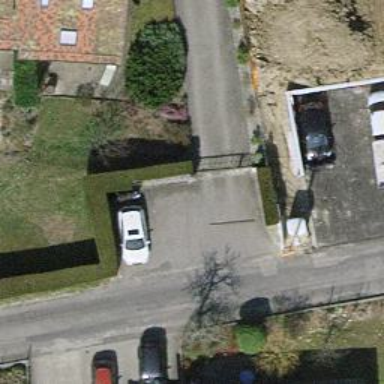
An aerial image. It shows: Gate.